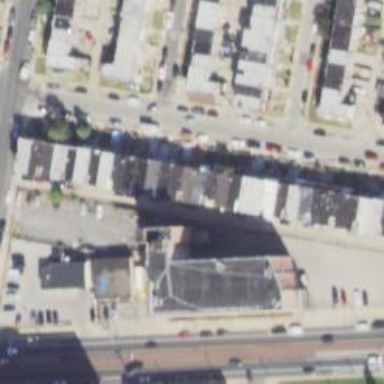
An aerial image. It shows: Alley classified as service road.